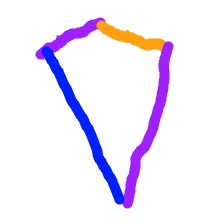
Shape: kite